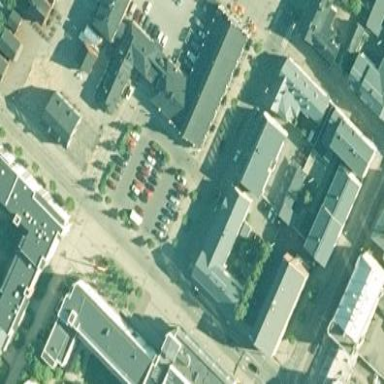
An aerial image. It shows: Marketplace building with gabled roof oriented along its structure.